Question: I'm developing a Web App with HTML5 and jQuery 1.10. I'm using the accesskey attribute in inputs and links to improve the navigation.
Actually I have this code:
'''
$("#linktabCost").attr("accesskey", "1");
$("#linktabCapture").attr("accesskey", "2");
$("#linktabInvoice").attr("accesskey", "3");
'''
With this code, the accesskeys are working as follows:

My question is:
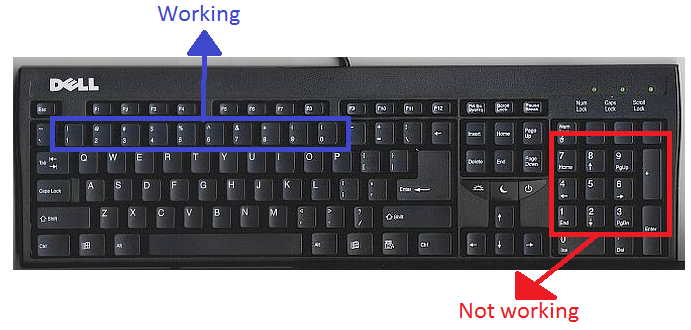
Answer: I was able to solve this issue with the library and adding the numeric pad keys (97,98,99...) to the library array.
'''
var special_keys = {
'numpad_1': 97,
'numpad_2': 98,
'numpad_3': 99,
'numpad_4': 100,
'numpad_5': 101,
'esc':27,
'escape':27,
'tab':9,
'space':32,
'return':13,
'enter':13,
'backspace':8
...
}
'''
I used <URL> post to solve the problem